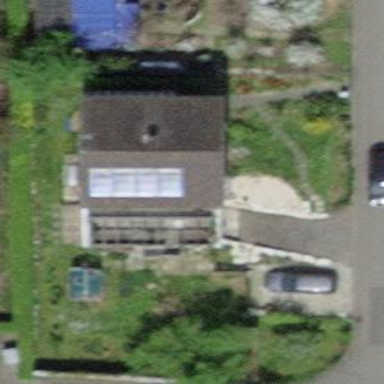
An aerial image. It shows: Detached building.